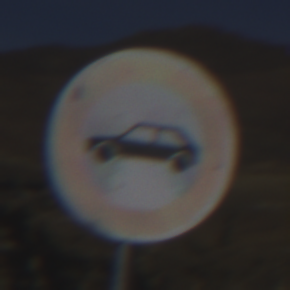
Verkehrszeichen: VerbotPersonenkraftwagen
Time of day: Midday
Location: Outdoor (Nature)
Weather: Clear
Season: NotSpecified
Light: Natural